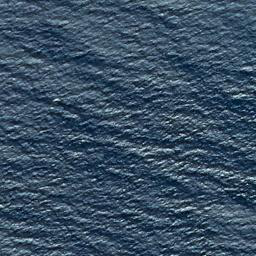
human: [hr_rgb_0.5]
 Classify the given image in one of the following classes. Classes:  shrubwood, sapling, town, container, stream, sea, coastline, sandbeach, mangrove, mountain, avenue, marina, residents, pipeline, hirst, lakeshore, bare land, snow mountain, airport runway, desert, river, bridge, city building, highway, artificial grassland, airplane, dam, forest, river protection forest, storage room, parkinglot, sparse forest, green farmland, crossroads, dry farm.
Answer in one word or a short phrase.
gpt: sea